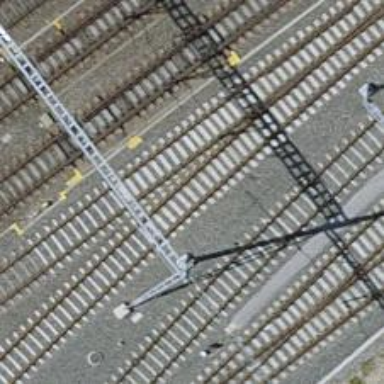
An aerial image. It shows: Yard with single rail track. The railway track is electrified with contact line for service purposes.